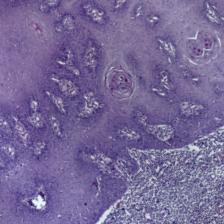
Diagnosis: OSCC